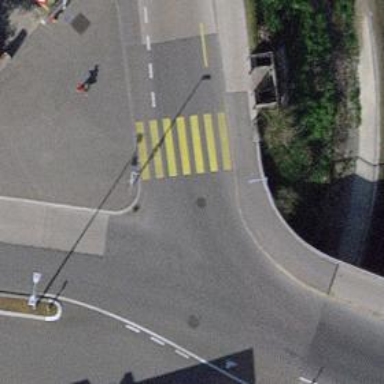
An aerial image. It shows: Unclassified road with asphalt surface and sidewalks on both sides. There is designated cycle lane on both sides of the road.